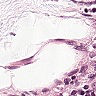
Metastatic tissue present: no